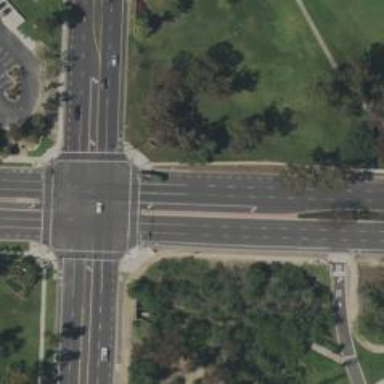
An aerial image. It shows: Crossing on the cycleway.